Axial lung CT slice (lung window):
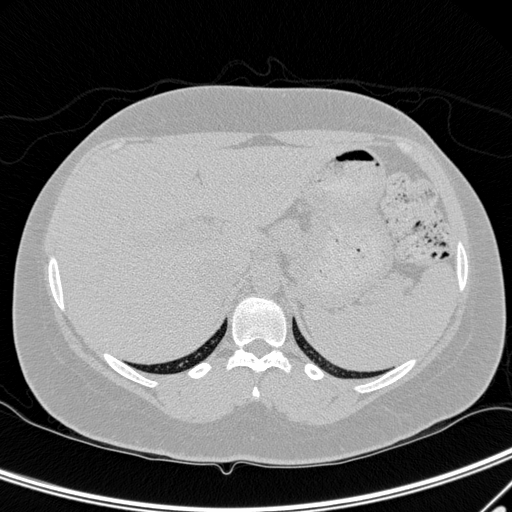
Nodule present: no